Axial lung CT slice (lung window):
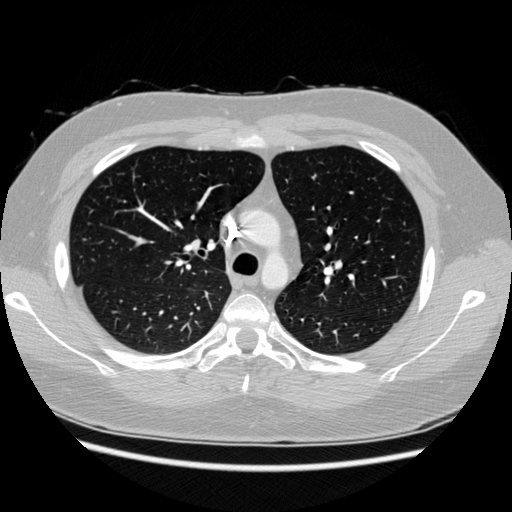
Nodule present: no